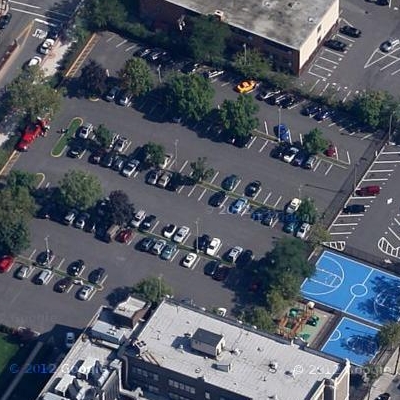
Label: Parking